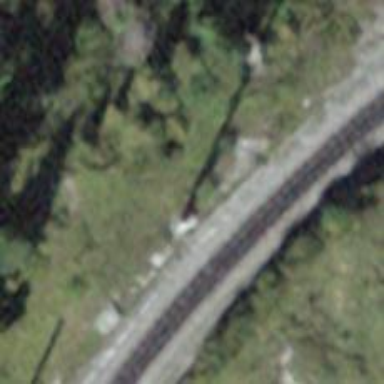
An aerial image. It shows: Narrow-gauge railway track with electrified contact line. The railway has one track.